Question: Because I am creating DOM using Jquery it was difficult to copy the output so i am adding one image of code that i have captured using one tool

i have attached hover and mouseout event to 'id='nf1'' using this code
'''
$("#nf"+n).hover(function(){
$("#nf"+$(this).attr("post_id")+"post_delete").show();
});
$("#nf"+n).mouseout(function(){
$("#nf"+$(this).attr("post_id")+"post_delete").hide();
});
'''
Here n is post_id and i am looping all post_id got from response.This attach events but not giving expected behaviour Like when mouse over to 'id='nf1post_delete'' it is hide
Please ask if any doubts
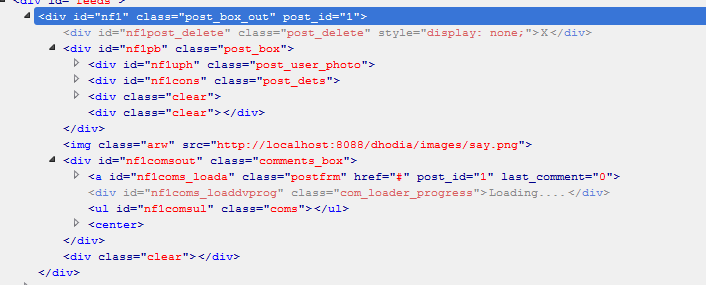
Answer: The way you're describing this, you will actually want to pass two functions to '.hover()', one for the action on mouseenter and one for the action on mouseleave. You can pass only one function to '.hover()', but it will run that function when you roll over and when you roll out.
<URL>
So, try this instead:
'''
$("#nf"+n).hover(function(){
$("#nf"+$(this).attr("post_id")+"post_delete").show();
},function(){
$("#nf"+$(this).attr("post_id")+"post_delete").hide();
});
'''
The '.mouseout()' function isn't needed at all.